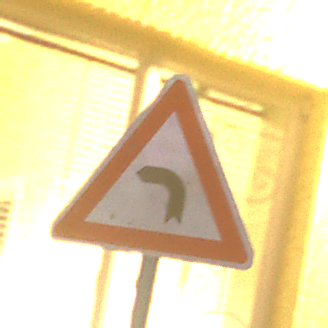
Verkehrszeichen: KurveLinks
Umgebung: Outdoor, Urban
Tageszeit: Night
Wetter: Clear
Licht: Artificial
Jahreszeit: NotSpecified
Kontrast: HighContrast